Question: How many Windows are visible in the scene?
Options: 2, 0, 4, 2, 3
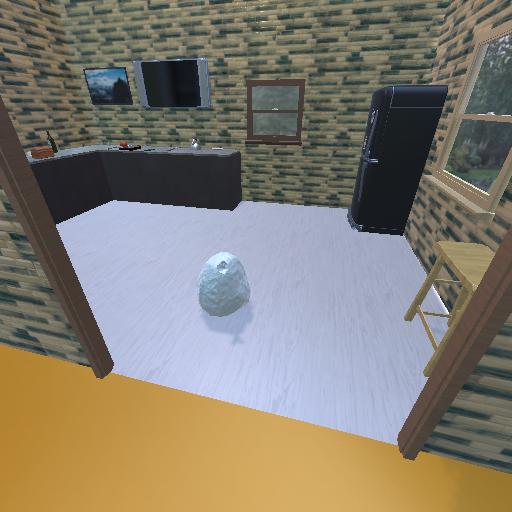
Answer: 2